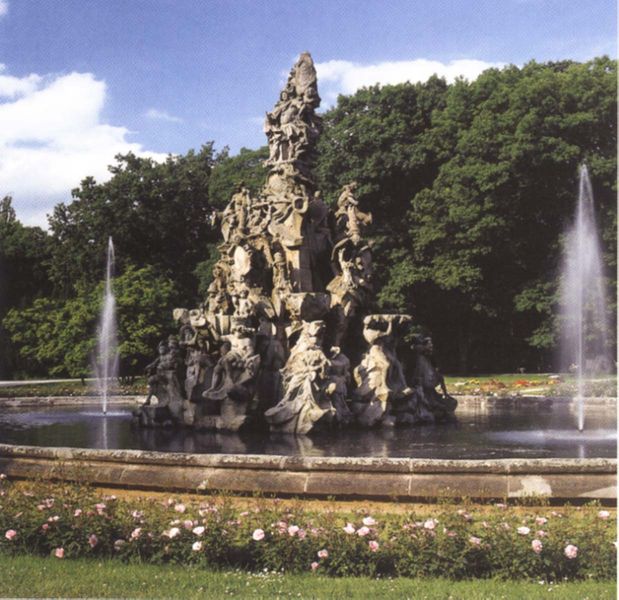
Titel: Hugenottenbrunnen
Künstler: Elias Räntz
Standort: Erlangen (EU - D - Bayern)
Schlagwörter: baum, gruppe, nackt, wasser, weiß, wolken, bäume, grün, menschen, blume, blumen, frankreich, blüte, blüten, gras, park, rasen, rosen, schloss, wiese, wolke, fest, stein, spiegelung, figur, personen, rosa, wald, brunnen, pferd, rund, engel, garten, skulptur, springbrunnen, deutschland, rand, figuren, blue, men, people, red, white, figures, gray, green, woman, yellow, flowers, pink, plastik, foto, fotografie, münchen, denkmal, becken, allegorie, österreich, flower, götter, cloud, clouds, gods, man, mythology, rock, roman, sky, stone, tree, water, trees, fontäne, forest, grass, garden, pyramide, putten, decoration, botanischer garten, nymphs, englischer garten, sculpture, statue, children, scene, roses, ancient, leaves, skultpur, trompete, fountain, lawn, wasserspiel, circle, rose, pond, pool, steinbrunnen, baby, fontänen, humans, outdoor, carving, moss, elaborate, photograph, landschaftspark, steinfiguren, mythologie, height, fountains, sculture, pyramidial, pyramid, holding, center, limestone, spray, edge, blooms, rim, weed, figutren, blossoms, clover, sprinkle, photograph', fountian, mythologia